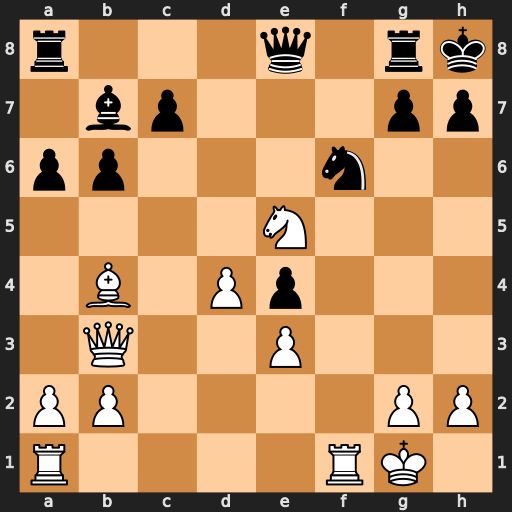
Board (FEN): r3q1rk/1bp3pp/pp3n2/4N3/1B1Pp3/1Q2P3/PP4PP/R4RK1
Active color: w
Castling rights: -
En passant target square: -
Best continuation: Nf7+ Qxf7 Qxf7